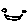
Label: smiley face